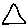
Label: triangle